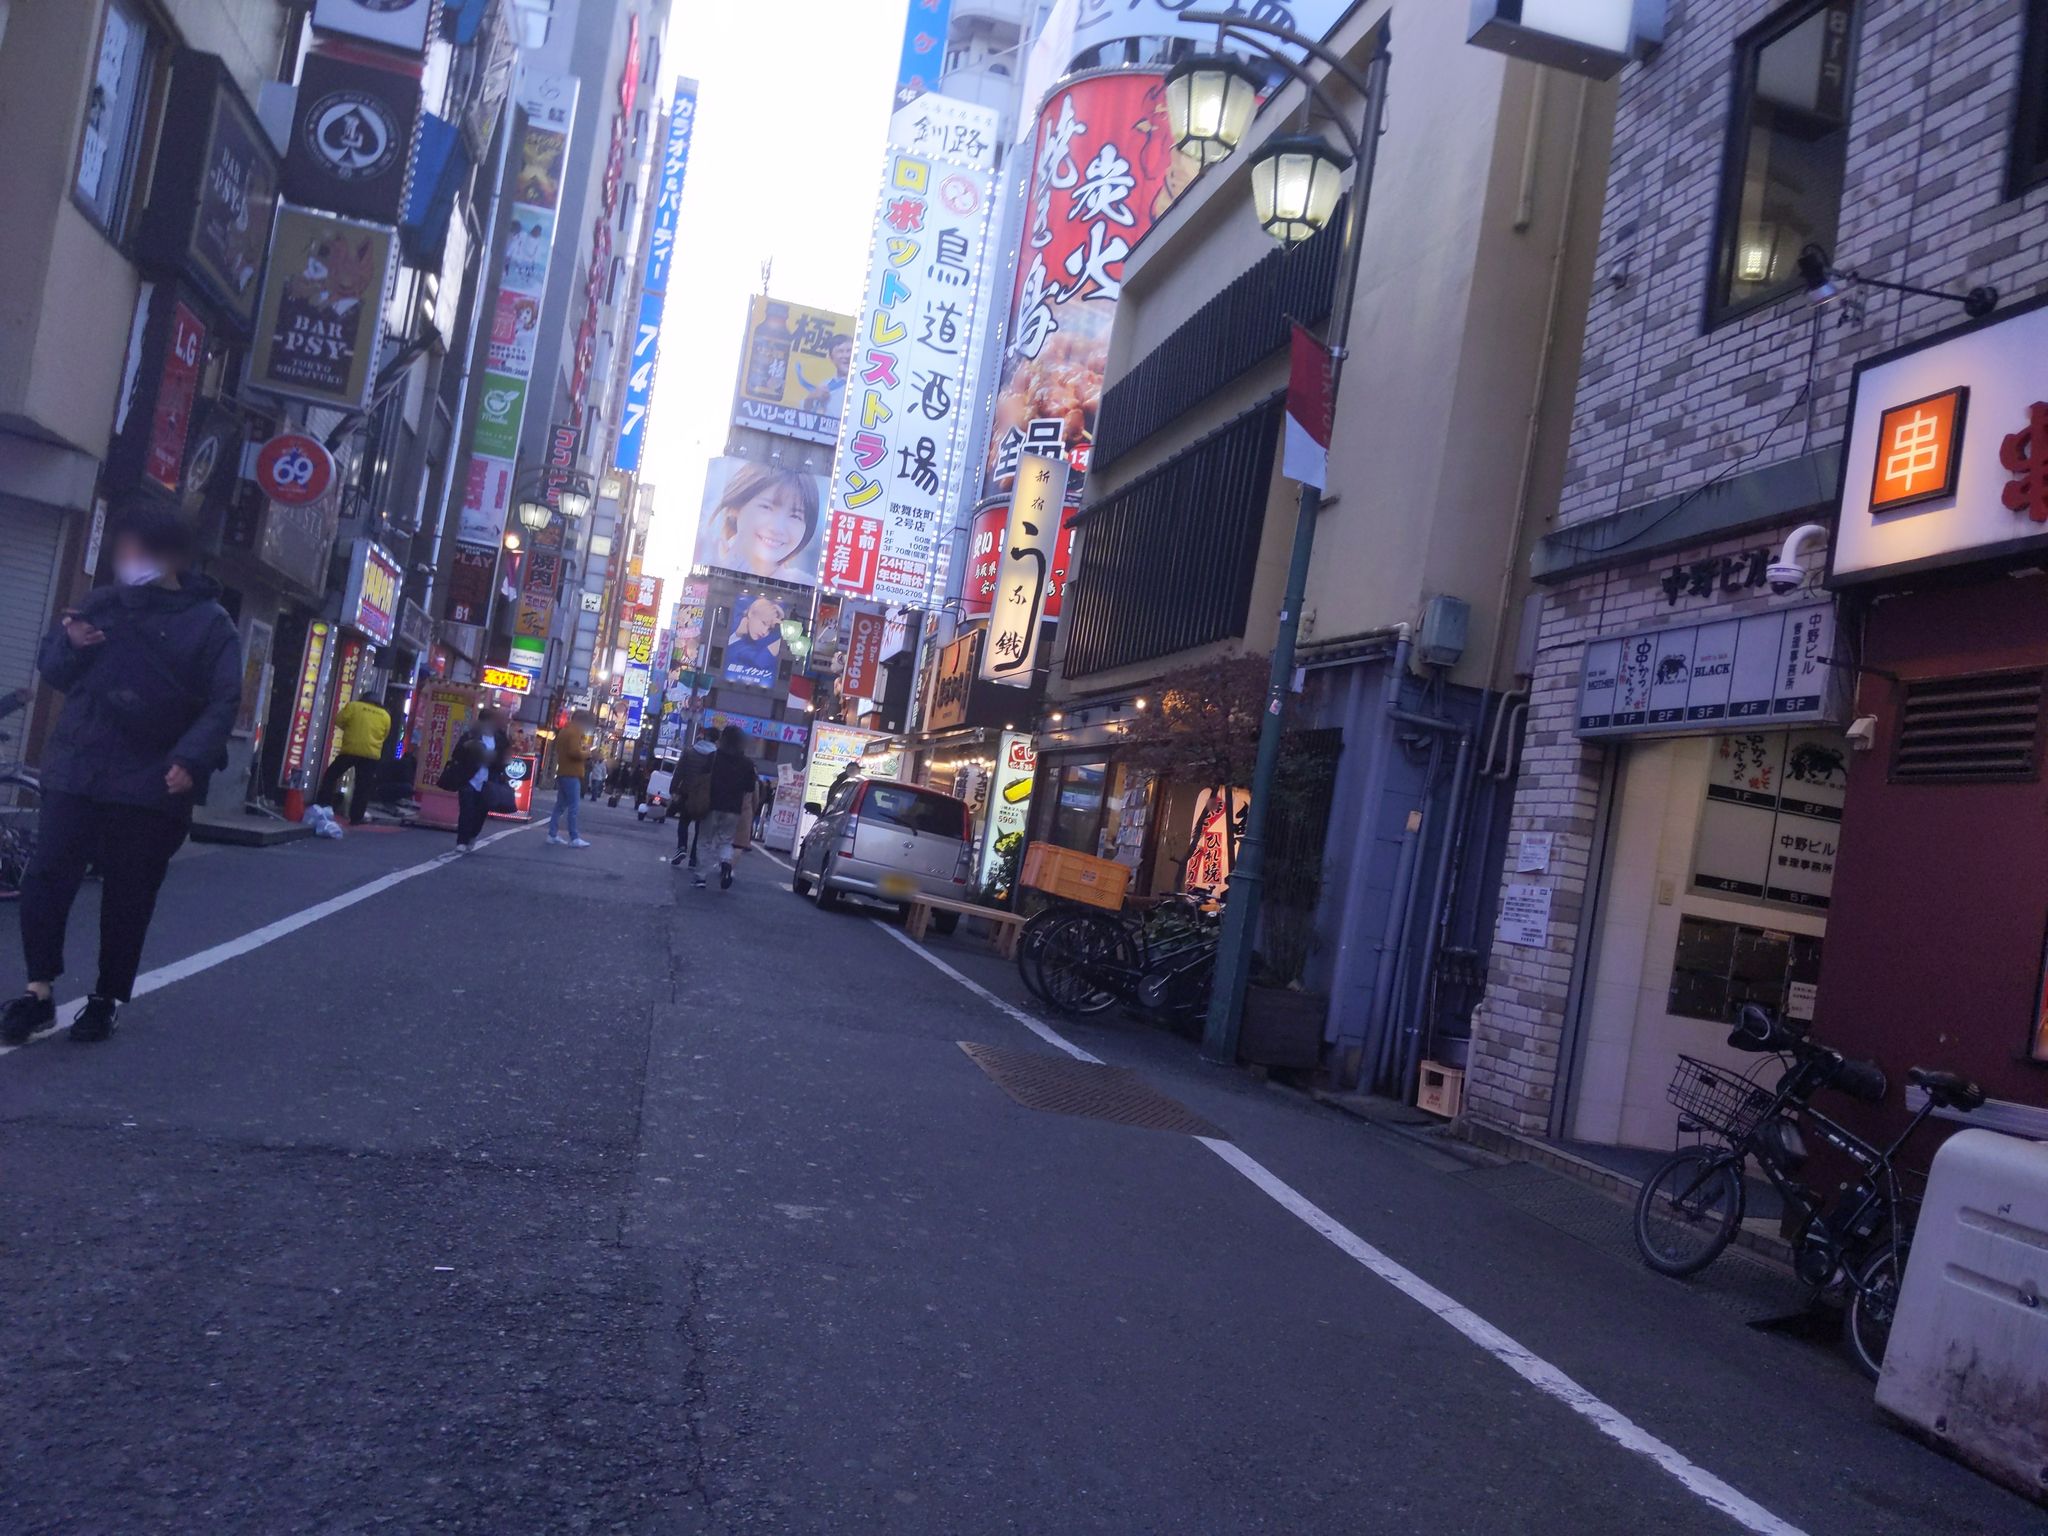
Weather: clear
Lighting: day
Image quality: good
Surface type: walking surface
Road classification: residential
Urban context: urban centre
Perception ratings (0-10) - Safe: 0.72, Lively: 7.58, Beautiful: 2.9, Boring: 0.81, Depressing: 2.76, Wealthy: 6.37